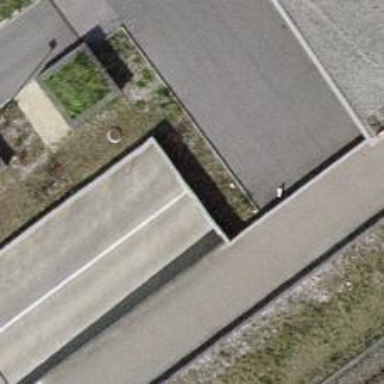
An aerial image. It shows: Parking entrance.